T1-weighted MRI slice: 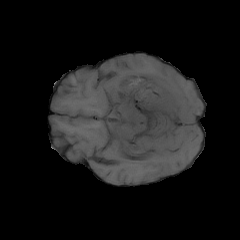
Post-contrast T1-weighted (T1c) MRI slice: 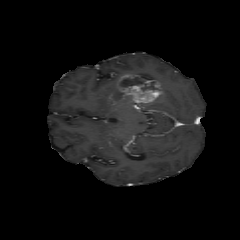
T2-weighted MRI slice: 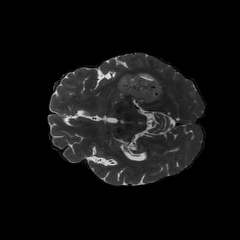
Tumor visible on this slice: yes